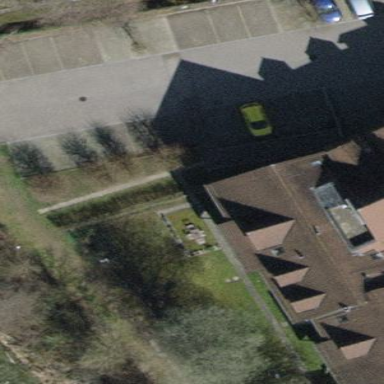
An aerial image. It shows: Parking area with surface.